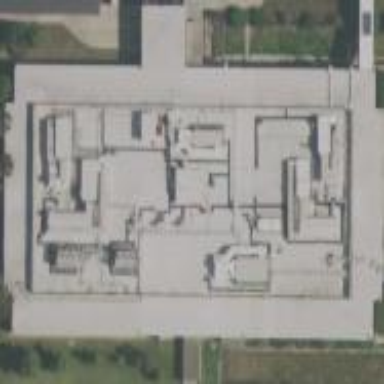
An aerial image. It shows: Industrial building.